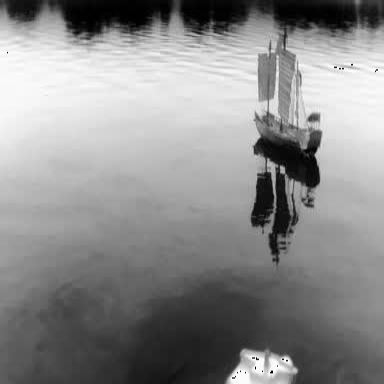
There is a sailboat in the infrared image.